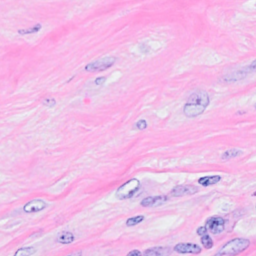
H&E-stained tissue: Breast